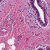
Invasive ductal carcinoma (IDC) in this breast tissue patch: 0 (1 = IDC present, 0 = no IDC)